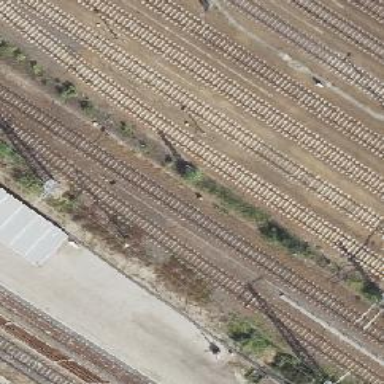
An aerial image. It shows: Rail siding with electrified contact lines.